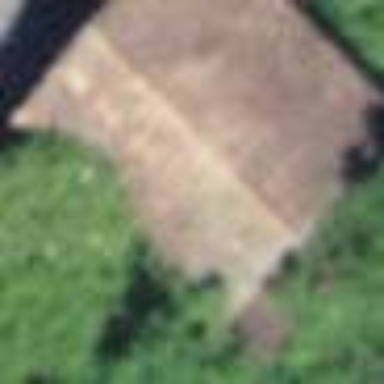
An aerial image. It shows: Barn.